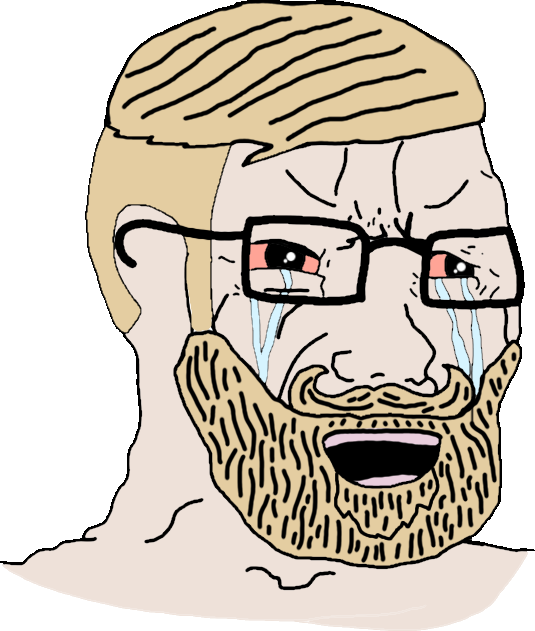
Label: 5_Crying_Wojak